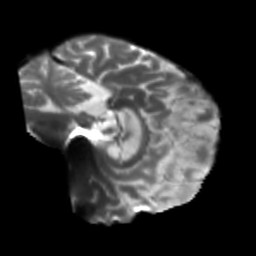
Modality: T2w
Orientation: sagittal
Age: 56
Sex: male
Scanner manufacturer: siemens
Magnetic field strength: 3 T
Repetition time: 5.25 s
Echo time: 0.08 s